Field crop: maize
Growth stage: 2
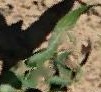
Species: maize